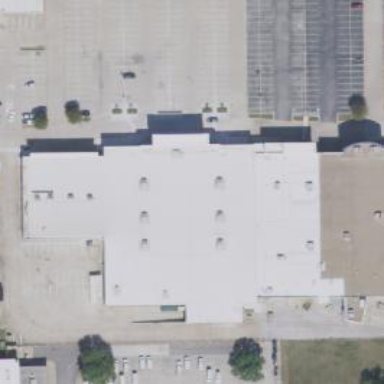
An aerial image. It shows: Retail building.